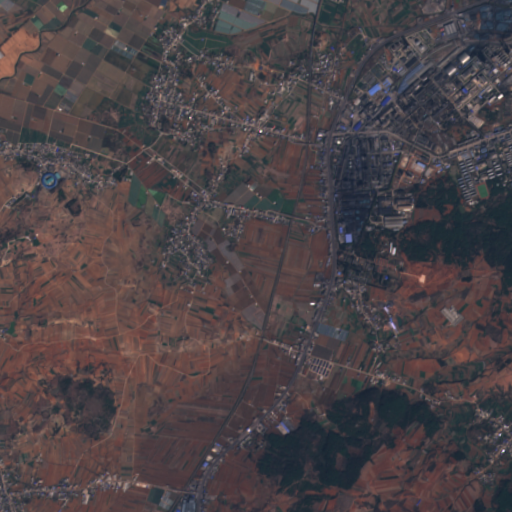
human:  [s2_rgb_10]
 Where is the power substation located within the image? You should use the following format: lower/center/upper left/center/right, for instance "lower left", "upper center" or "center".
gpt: The power substation is located in the center right of the image.
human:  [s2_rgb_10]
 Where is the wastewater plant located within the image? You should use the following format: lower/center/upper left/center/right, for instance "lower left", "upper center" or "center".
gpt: The wastewater plant is located in the upper right of the image.
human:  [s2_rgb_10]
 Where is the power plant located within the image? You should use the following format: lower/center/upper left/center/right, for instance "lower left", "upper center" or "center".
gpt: There is no power plant in the image.